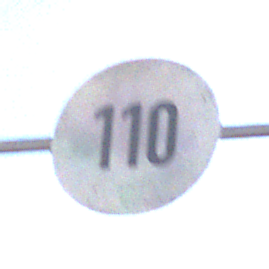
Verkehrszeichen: Geschwindigkeit110
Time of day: MorningAfternoon
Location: Outdoor (Special)
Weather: PartlyCloudy
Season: NotSpecified
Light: Natural